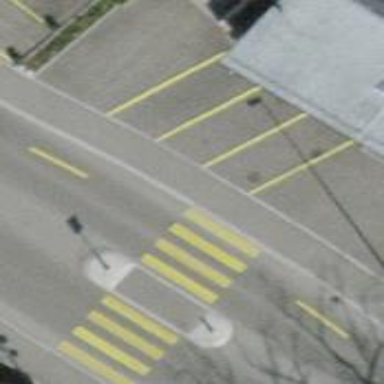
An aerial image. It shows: Sidewalk along the footway.